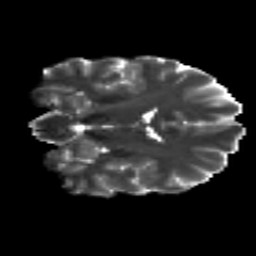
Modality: T2w
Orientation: coronal
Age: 27
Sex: male
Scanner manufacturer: siemens
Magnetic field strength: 3 T
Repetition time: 8.8 s
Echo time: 0.085 s